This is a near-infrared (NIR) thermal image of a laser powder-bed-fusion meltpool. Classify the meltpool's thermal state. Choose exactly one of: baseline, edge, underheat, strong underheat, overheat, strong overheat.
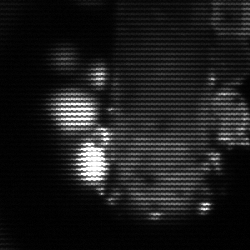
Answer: strong underheat